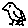
Label: bird